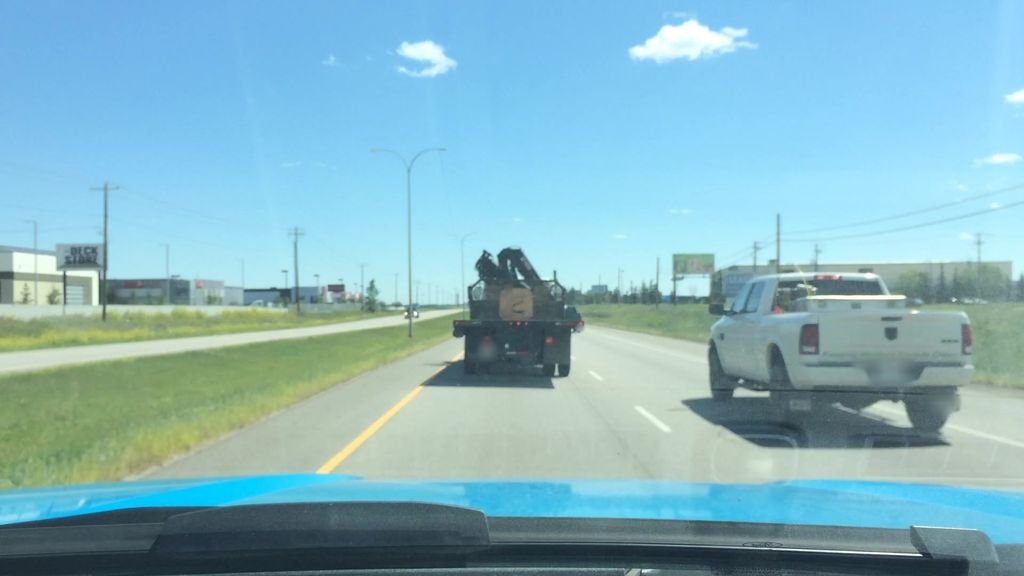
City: calgary